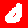
Digit: 0